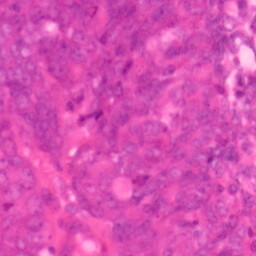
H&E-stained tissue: Colon